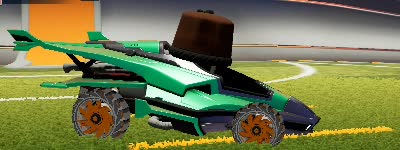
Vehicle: aftershock